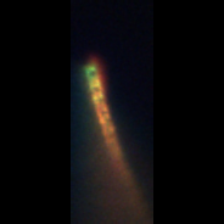
Taxon: Chaetoceros
Group: Diatoms